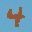
Label: 4